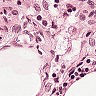
Metastatic tissue present: no